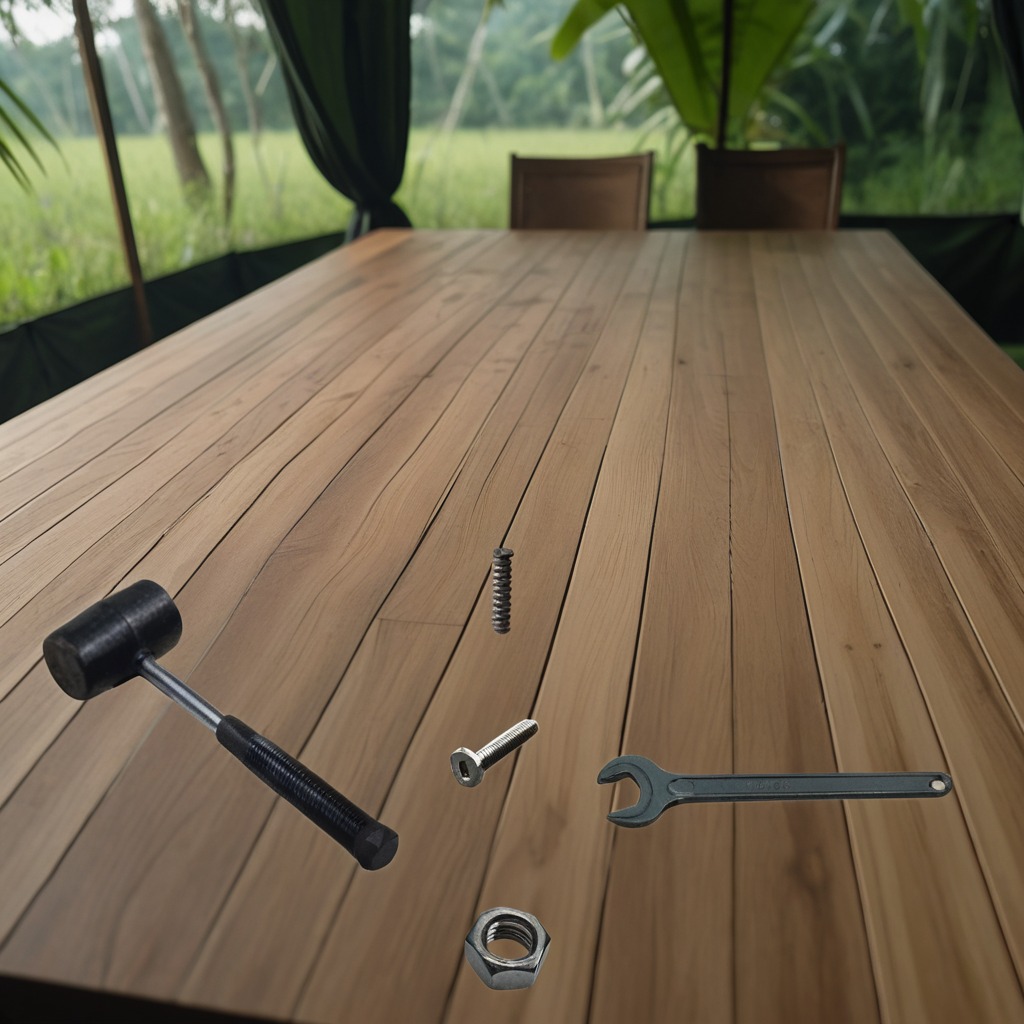
A hammer, metal screw, coiled metal spring, metal nut, and wrench are lying on the wooden table.